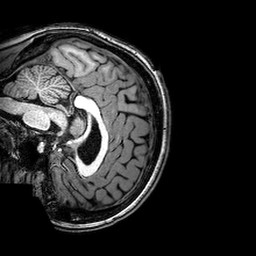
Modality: T1w
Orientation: sagittal
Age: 19
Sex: female